Question: I have a class called TrieNode which has a char key and arrayList of triNode. I am trying to implement a trie.

For example the root key is '.' and the children are t,o,s, and p. for the node with key 's', the children are t and p. I want to calculate the number of nodes in the trie. i used this algorithm
'''
public int size(TrieNode tmp, int n){
if(tmp.children.isEmpty()){
return 0;
}
for(int i=0;i<tmp.children.size();i++){
return 1 + size(tmp.children.get(i), n);
}
return 1;
}
'''
the problem is i is not unique for each call. so the method is called on the root then s then it child t then t then o until p. when it returns to s again it doesn't call the method on p.
how to fix this?
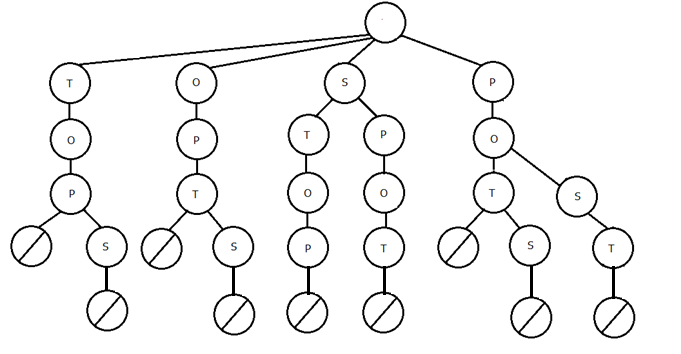
Answer: The problem is that you exit the loop for the first element. If you want to sum all the elements, then you need to sum the recursive results before returning to parent.
'''
public int size(TrieNode tmp, int n){
int sum = 0;
for(int i=0;i<tmp.children.size();i++){
sum += size(tmp.children.get(i), n);
}
if(/* node has char n */){
return sum + 1;
}
return sum ;
}
'''